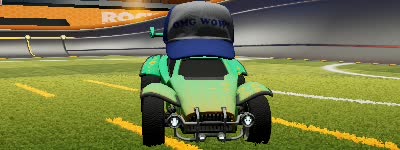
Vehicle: octane